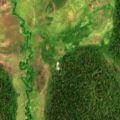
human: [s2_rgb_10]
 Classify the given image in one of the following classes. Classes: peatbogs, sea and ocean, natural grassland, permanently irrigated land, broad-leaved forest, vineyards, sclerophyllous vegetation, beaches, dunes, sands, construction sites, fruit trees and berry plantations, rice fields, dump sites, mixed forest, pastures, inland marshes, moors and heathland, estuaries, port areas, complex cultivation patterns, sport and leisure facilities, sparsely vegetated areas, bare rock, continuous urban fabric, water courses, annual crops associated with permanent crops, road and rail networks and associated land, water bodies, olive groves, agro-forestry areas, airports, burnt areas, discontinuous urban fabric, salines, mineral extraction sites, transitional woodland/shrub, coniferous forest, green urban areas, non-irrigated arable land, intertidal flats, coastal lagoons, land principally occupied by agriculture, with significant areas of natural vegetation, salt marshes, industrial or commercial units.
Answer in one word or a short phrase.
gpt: coniferous forest, peatbogs